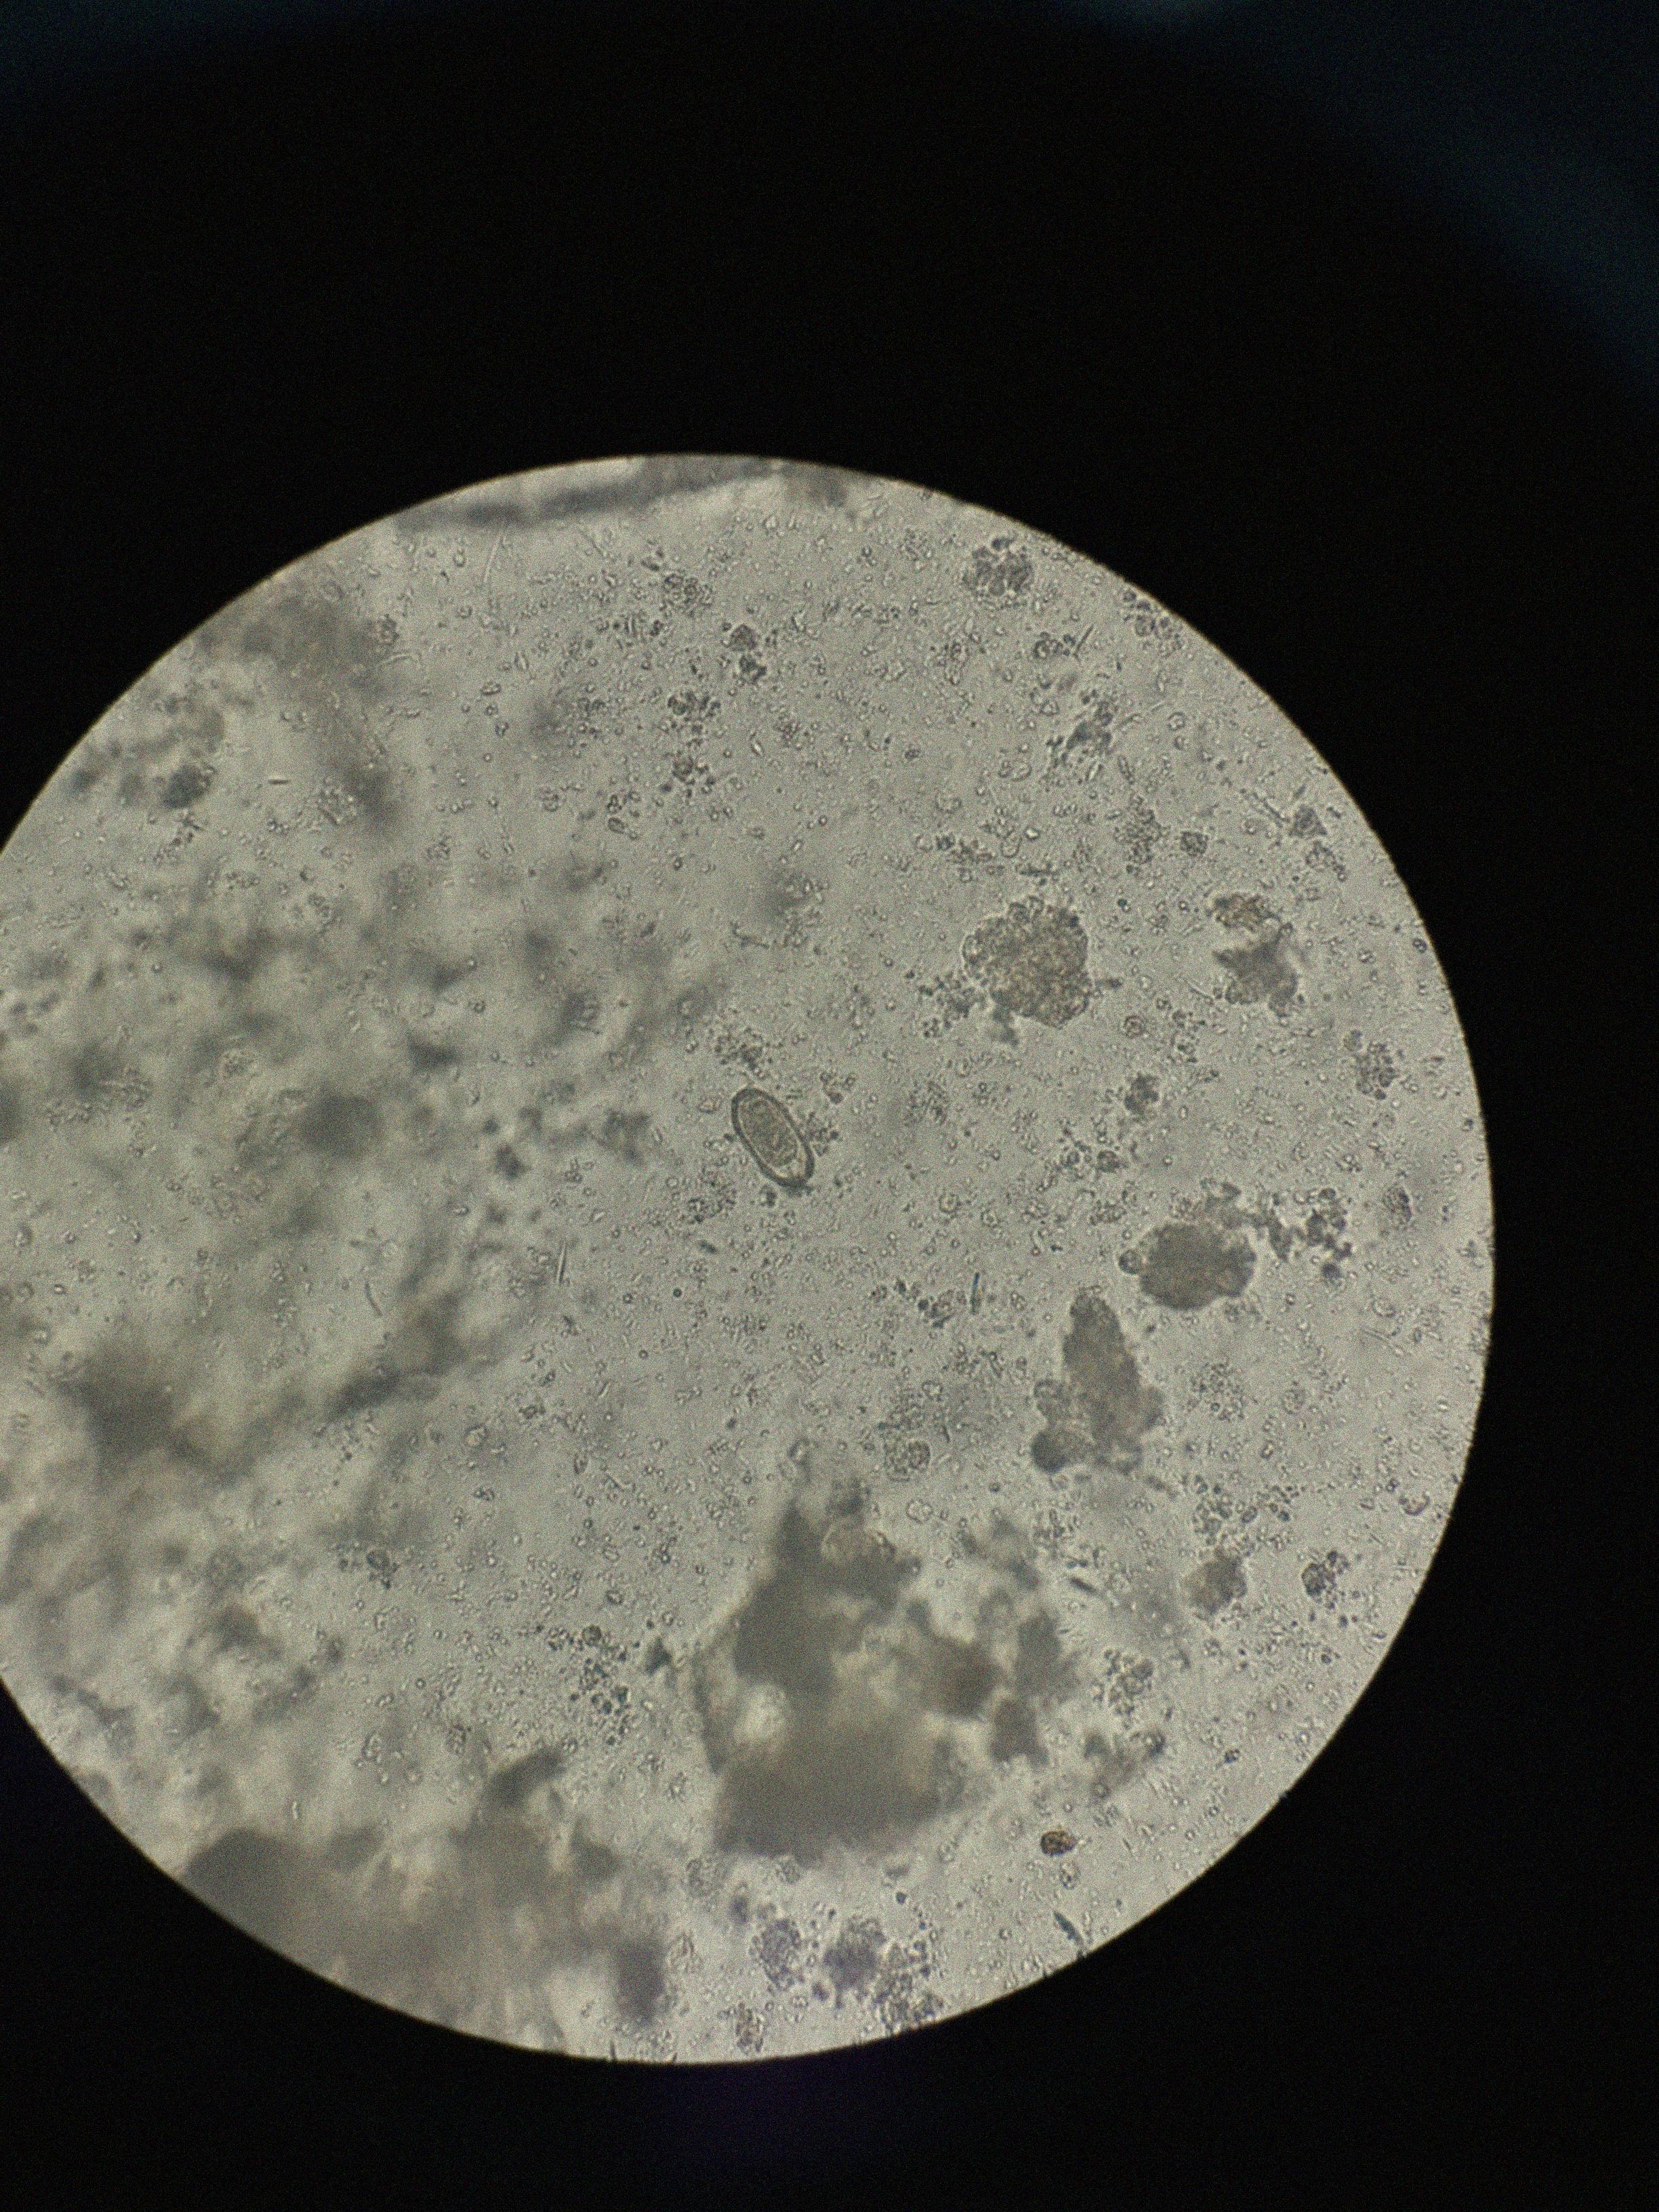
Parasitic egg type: Capillaria philippinensis